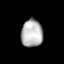
Tissue: lung
Cell type: Endothelial cells
Senescence score: 0.5971
Nuclear area (px): 583
Mean DAPI intensity: 179.964